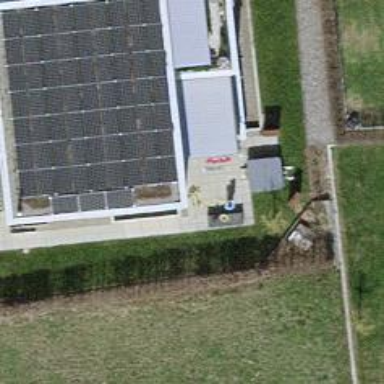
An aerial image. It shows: Solar power generator using photovoltaic method with solar photovoltaic panel types.